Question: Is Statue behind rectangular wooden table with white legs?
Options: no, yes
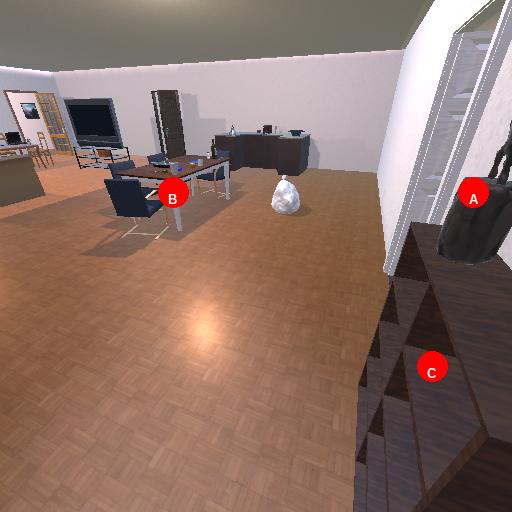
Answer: no